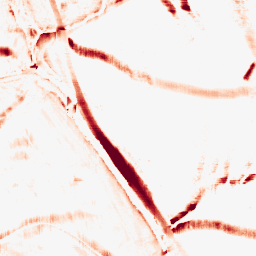
Category: morphological
Decomposition family: morphological_square
Decomposition parameters: operation: opening
size: 15
Upsampling method: quartic
Upsampling parameters: scale: 2
Upsampling scale: 2